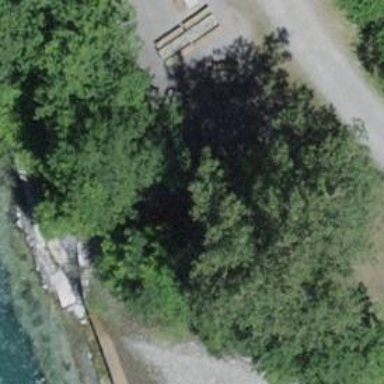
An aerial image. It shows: Picnic table located in leisure land area.